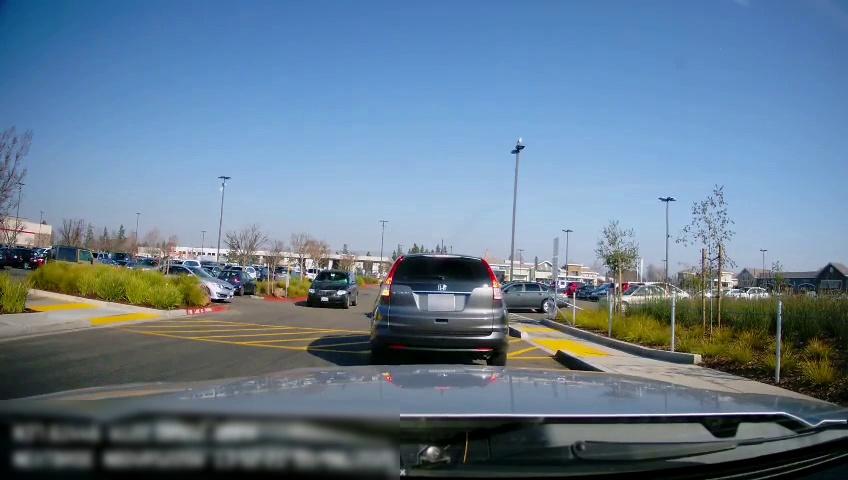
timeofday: Day
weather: Sunny
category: Drivable Space
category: Vehicles | SUV
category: Vehicles | SUV
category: Vehicles | Car